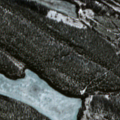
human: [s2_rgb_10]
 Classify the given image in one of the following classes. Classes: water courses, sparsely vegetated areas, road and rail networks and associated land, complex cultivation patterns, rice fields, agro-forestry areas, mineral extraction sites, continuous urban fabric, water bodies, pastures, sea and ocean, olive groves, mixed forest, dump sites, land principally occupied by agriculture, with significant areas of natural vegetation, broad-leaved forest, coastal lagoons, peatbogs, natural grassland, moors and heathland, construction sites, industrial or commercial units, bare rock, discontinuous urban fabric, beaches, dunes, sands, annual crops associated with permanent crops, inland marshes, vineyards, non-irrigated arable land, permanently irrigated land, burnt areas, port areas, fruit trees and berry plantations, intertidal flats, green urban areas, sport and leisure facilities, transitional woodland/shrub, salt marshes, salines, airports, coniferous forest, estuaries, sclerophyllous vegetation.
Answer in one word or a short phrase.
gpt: coniferous forest, transitional woodland/shrub, water bodies